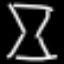
Label: hourglass